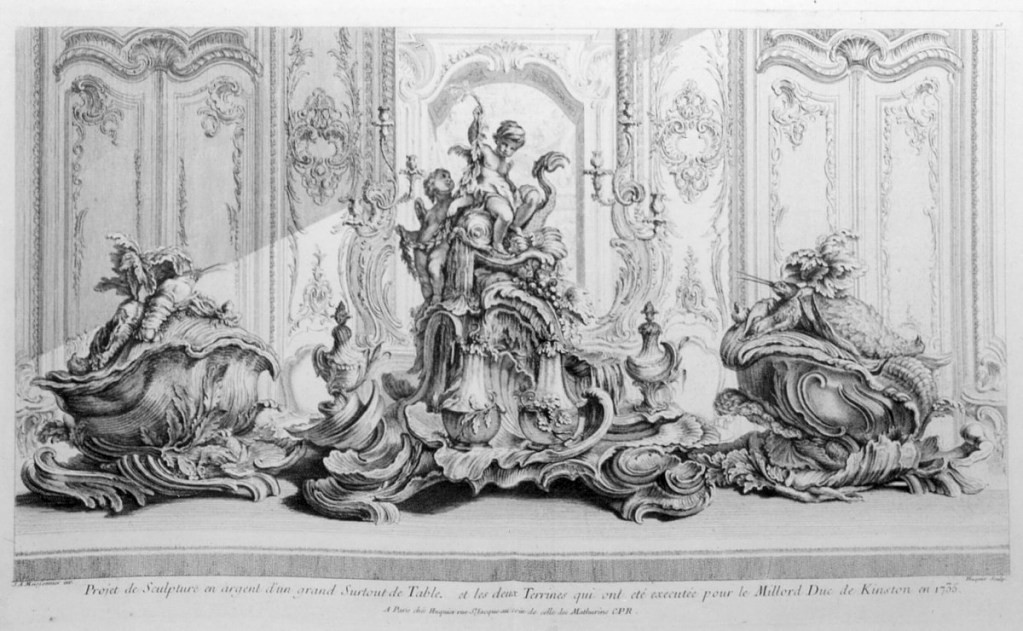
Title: Oeuvre de Juste-Aurèle Meissonnier
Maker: Juste-Aurèle Meissonnier, French, b. Italy, 1695–1750
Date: ca. 1730
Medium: Bound volume
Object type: Bound Volume
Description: Oeuvres de Juste Aurele Meissonnier bound.
172 plates on 74 pages, including architecture, overdoors, panels, candlesticks, vegetable dishes, trophies, frames, inkstands, cane handles, scissors, sleigh, tables, snuffboxes, sword hilts and guards, watch cases, silver centerpieces, silver basin, silver tureens, silver ice buckets, silver salt cellars, silver ''nef," silver candle snuffer, doors, ceilings, chairs, sofas, clocks, compasses, tombs (or memorials), church facades, festival decorations, architectural facade with staircase.